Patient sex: M
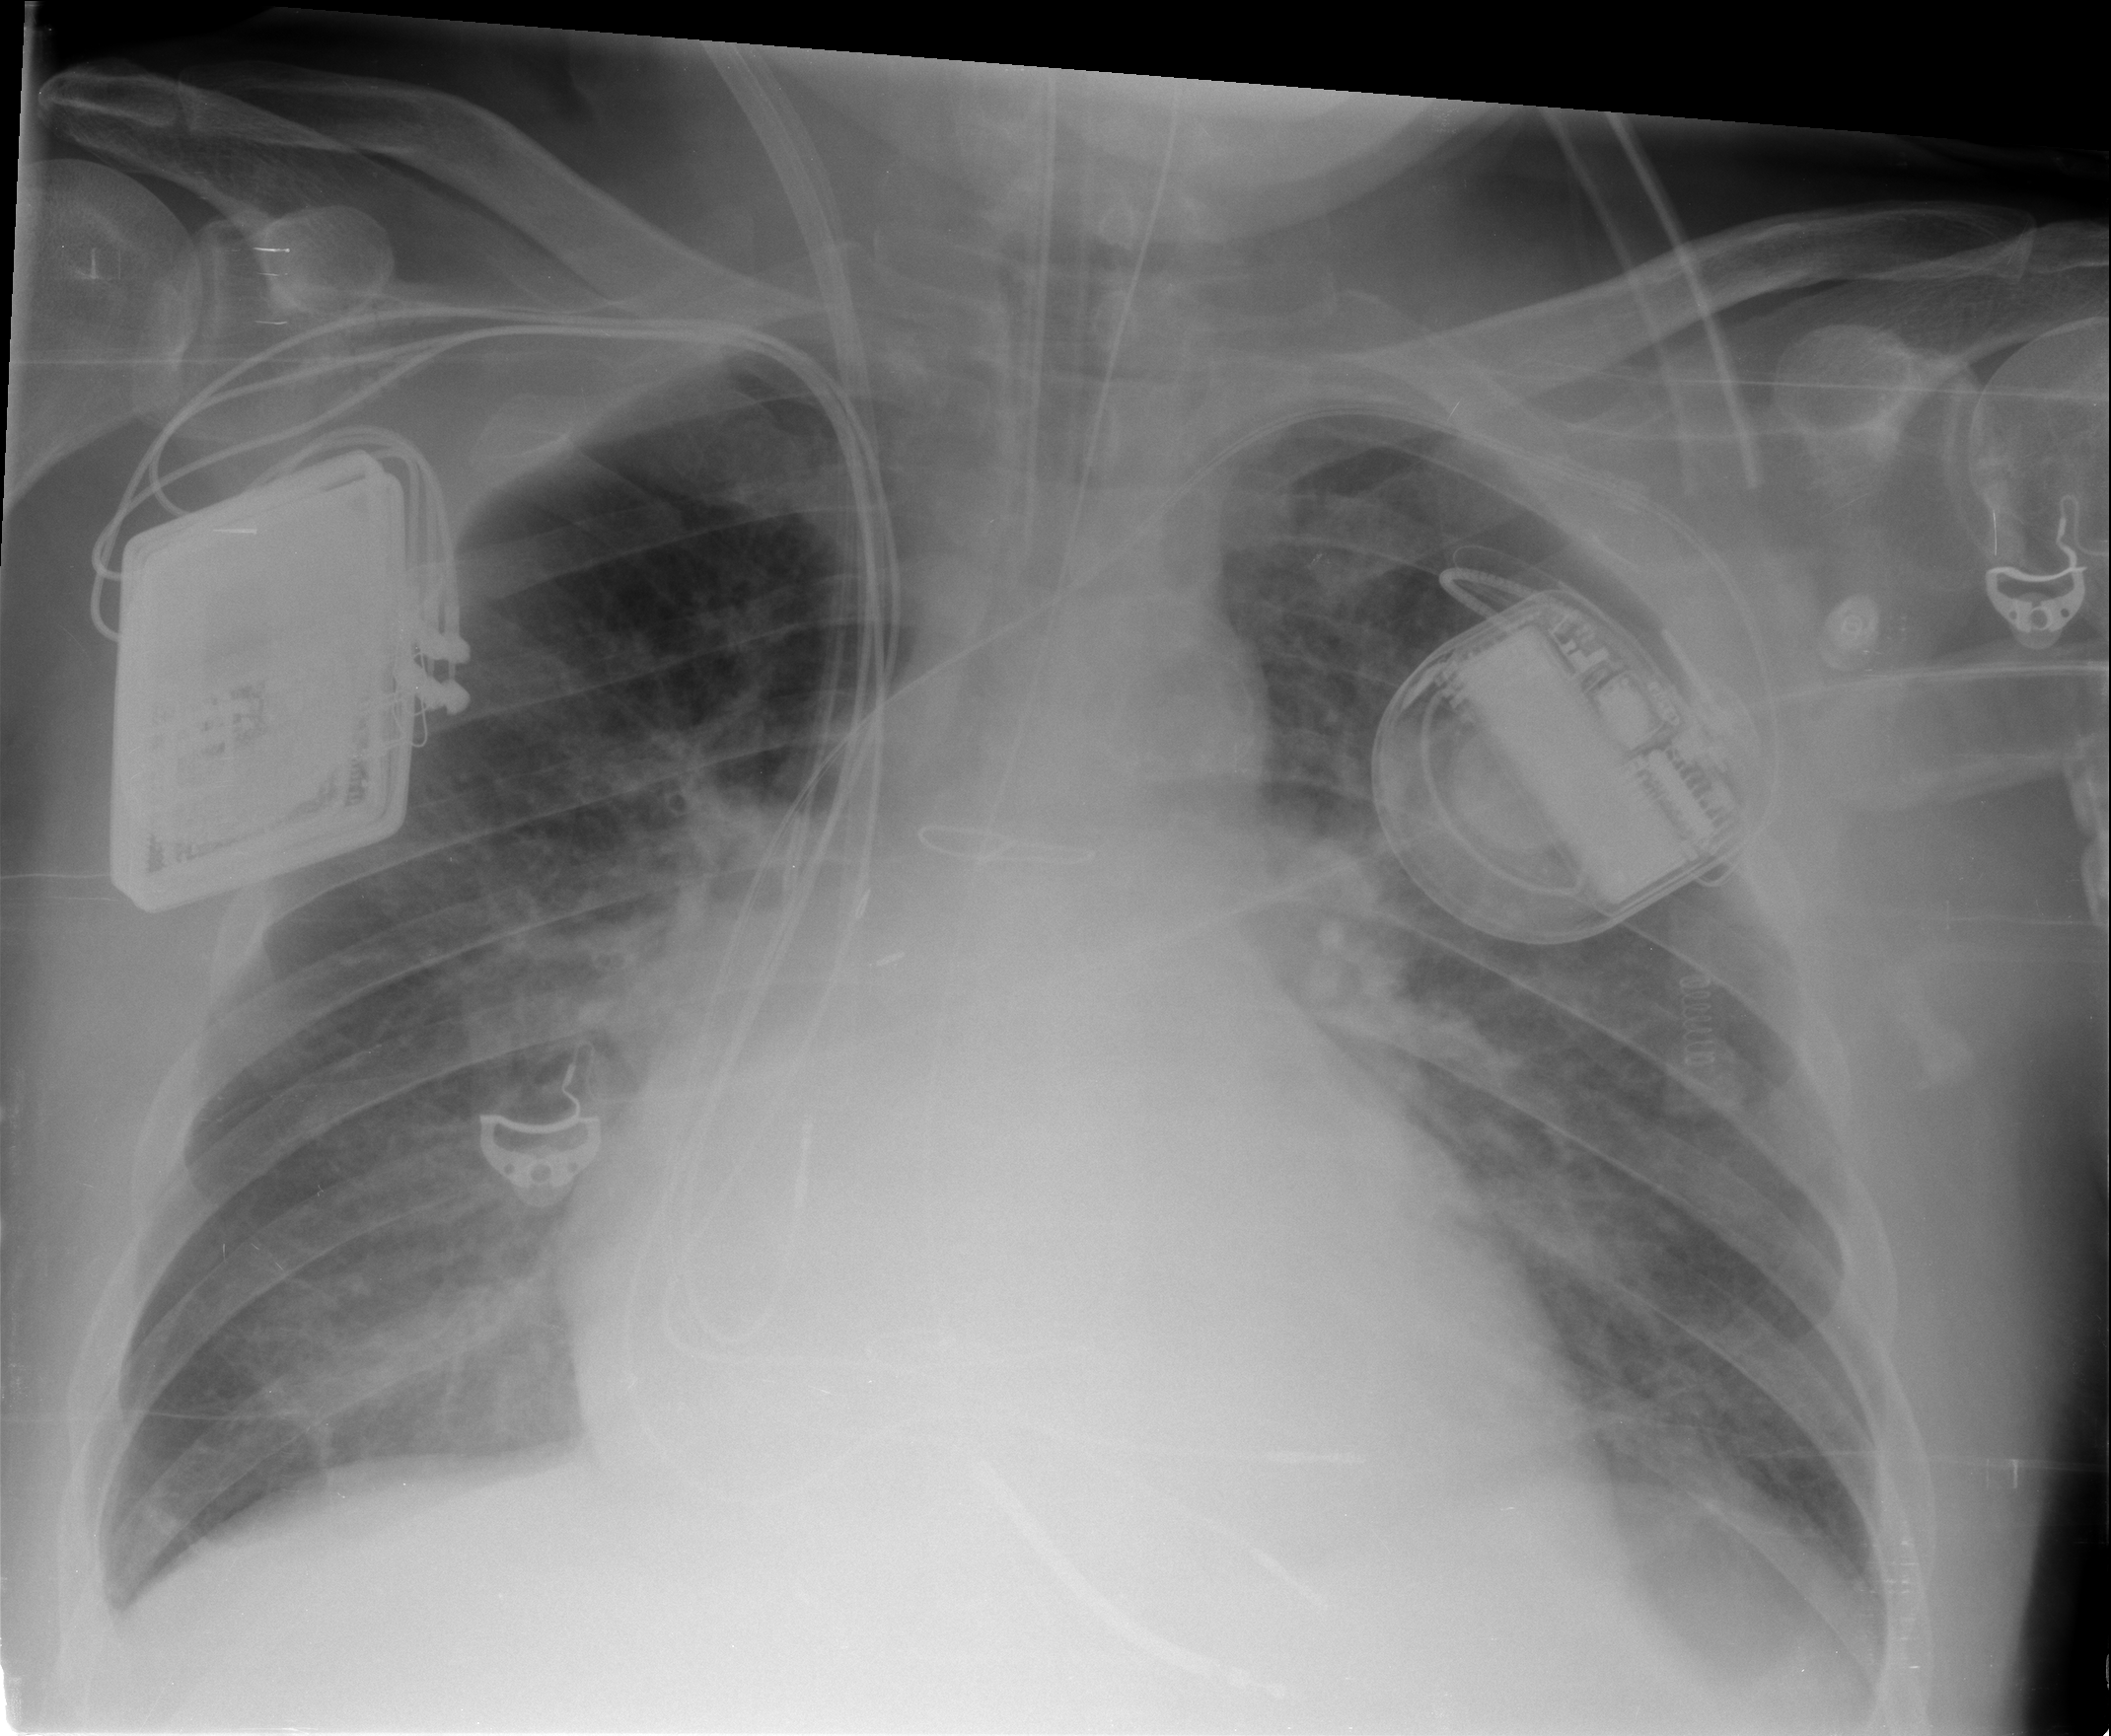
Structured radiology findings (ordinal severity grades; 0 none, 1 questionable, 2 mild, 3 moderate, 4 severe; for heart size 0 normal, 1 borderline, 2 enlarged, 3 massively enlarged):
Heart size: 2
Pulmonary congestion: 2
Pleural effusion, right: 0
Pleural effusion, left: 0
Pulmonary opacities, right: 2
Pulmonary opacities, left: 2
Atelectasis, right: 2
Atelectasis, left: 2